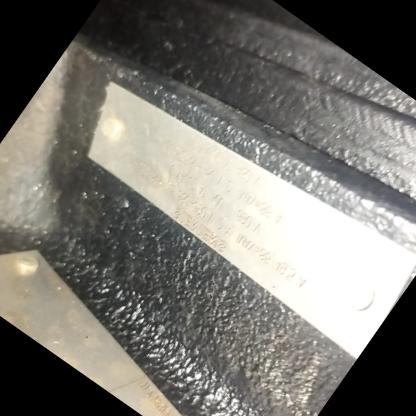
Klasa: tabliczka-znamionowa